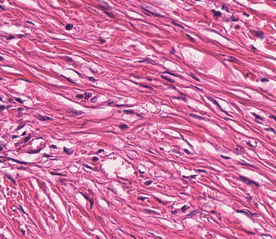
Tumor epithelial tissue: no
Tumor-associated stroma tissue: yes
Normal tissue: no